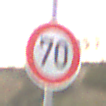
Verkehrszeichen: Geschwindigkeit70
Umgebung: Outdoor, RoadRail
Tageszeit: SunriseSunset
Wetter: PartlyCloudy
Licht: Natural
Jahreszeit: NotSpecified
Kontrast: LowContrast